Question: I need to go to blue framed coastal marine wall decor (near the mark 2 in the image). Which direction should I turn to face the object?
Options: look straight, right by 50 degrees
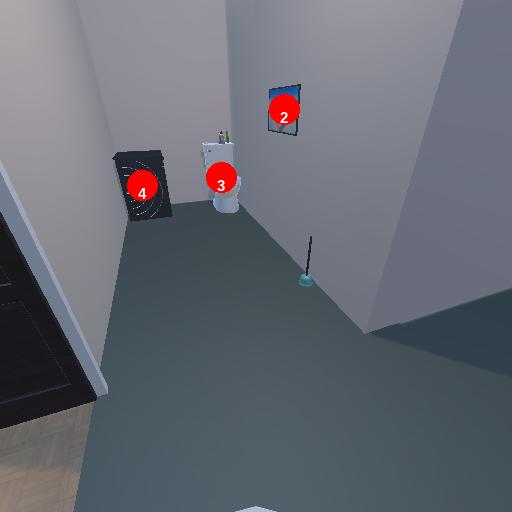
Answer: look straight